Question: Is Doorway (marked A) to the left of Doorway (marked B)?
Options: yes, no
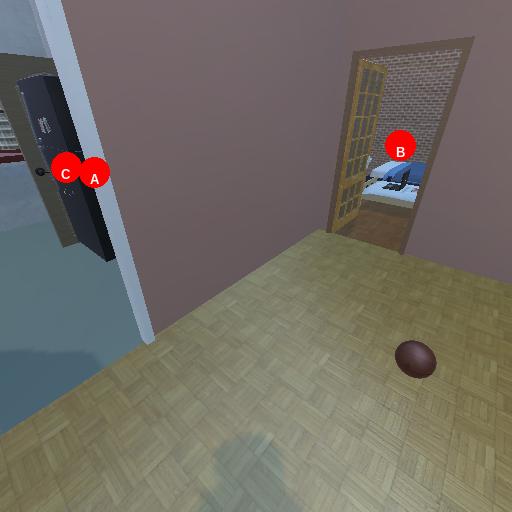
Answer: yes